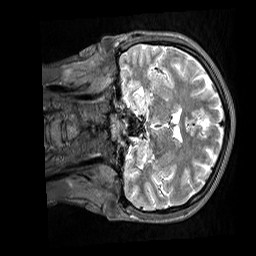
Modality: T2w
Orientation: coronal
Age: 28
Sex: female
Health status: healthy
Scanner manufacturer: siemens
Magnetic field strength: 3 T
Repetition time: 3.2 s
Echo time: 0.568 s